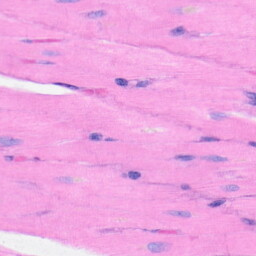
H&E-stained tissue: Heart